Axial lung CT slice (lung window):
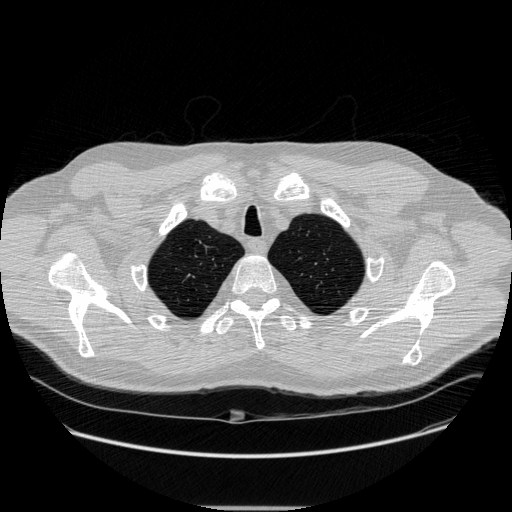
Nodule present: no